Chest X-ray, AP view. Patient: 58 years old, sex M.
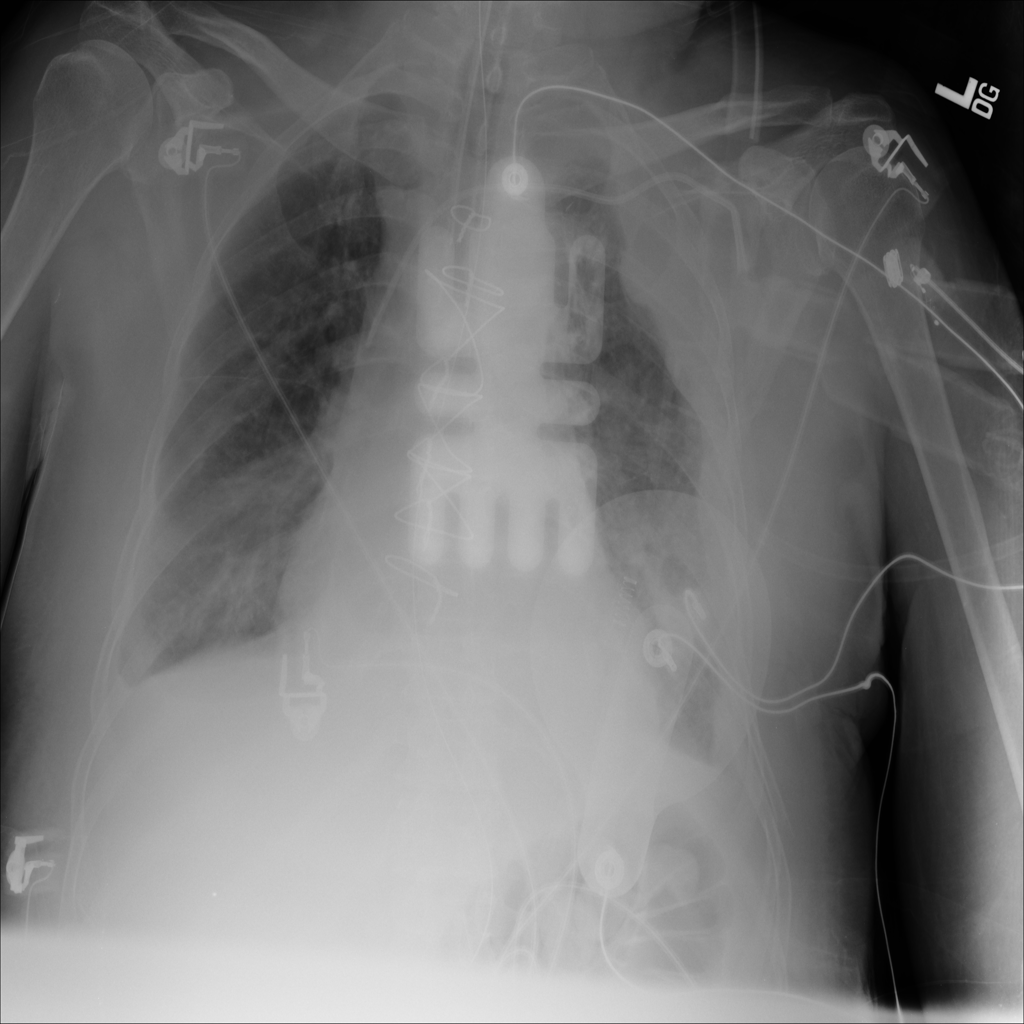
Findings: No Finding